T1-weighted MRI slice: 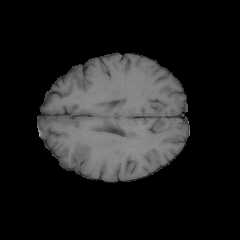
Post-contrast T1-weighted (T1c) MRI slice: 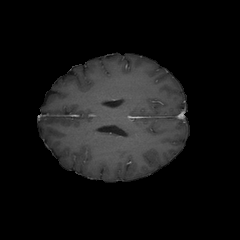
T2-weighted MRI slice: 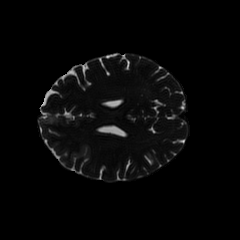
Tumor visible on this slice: yes